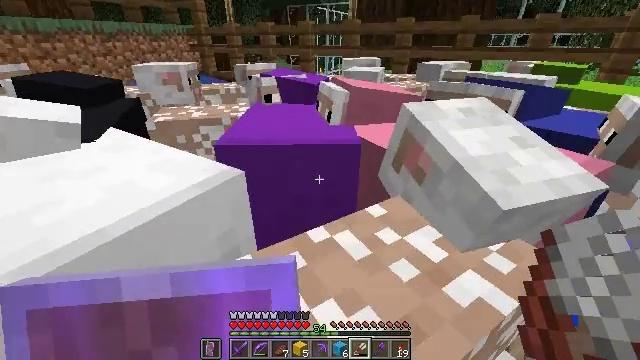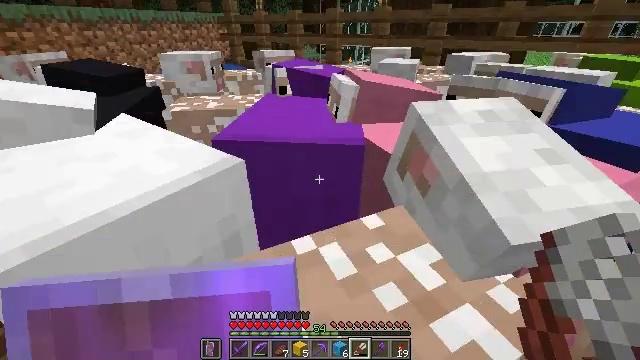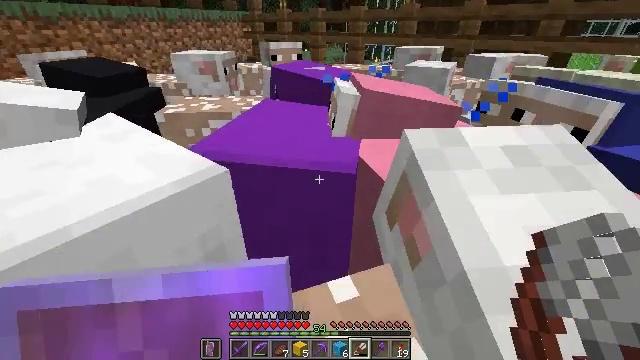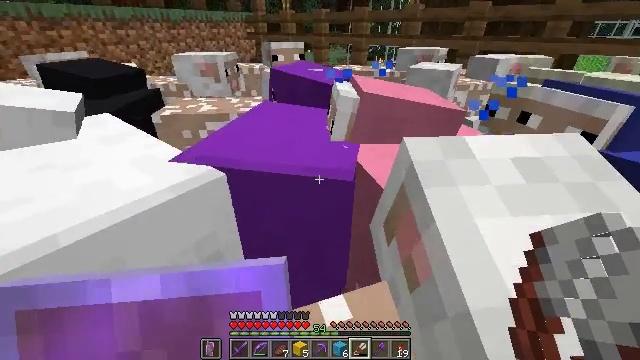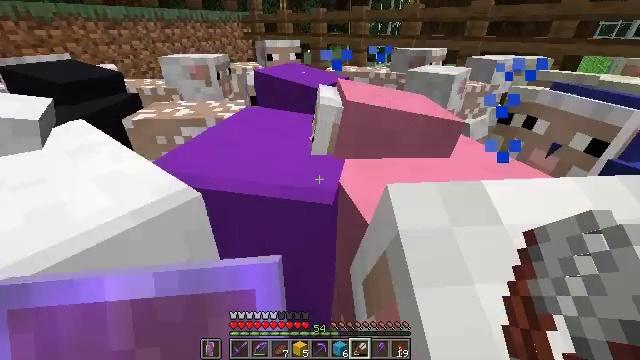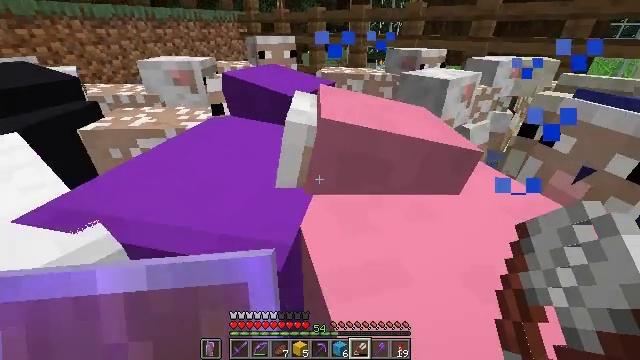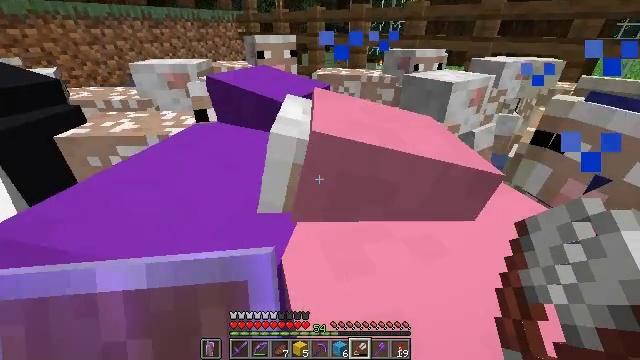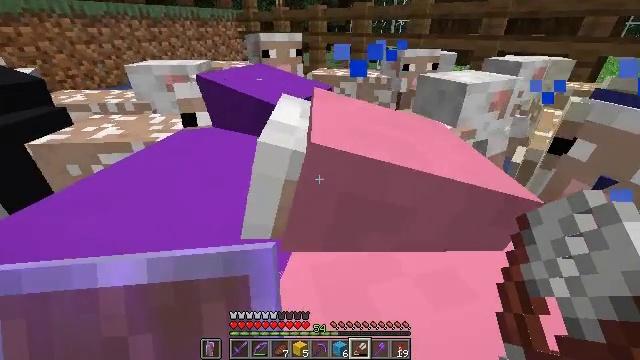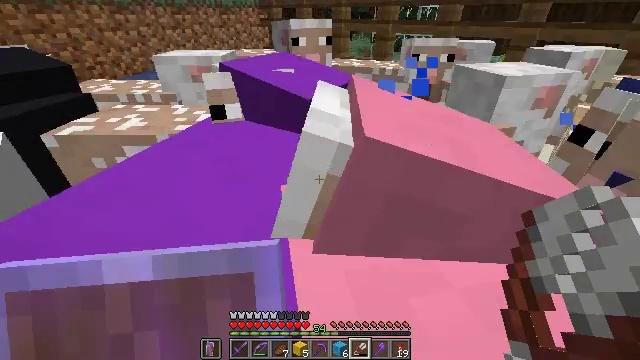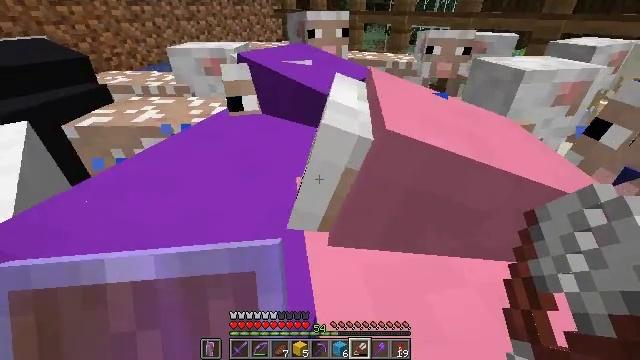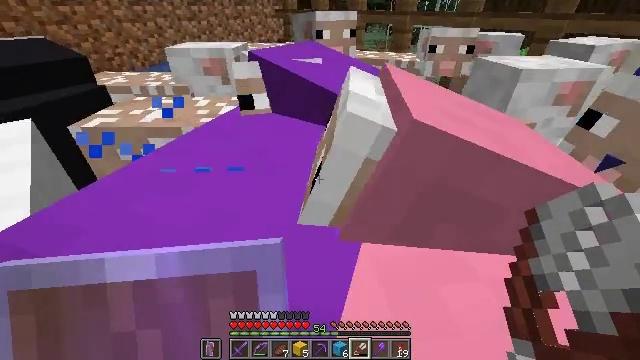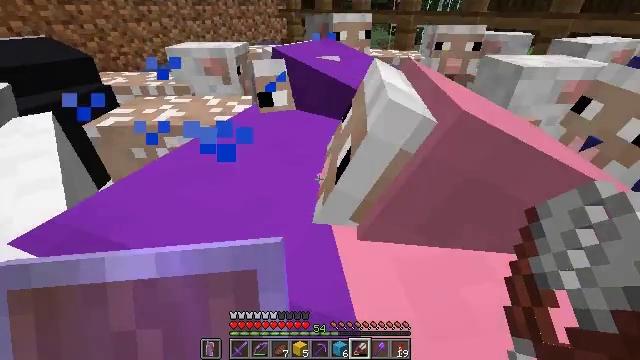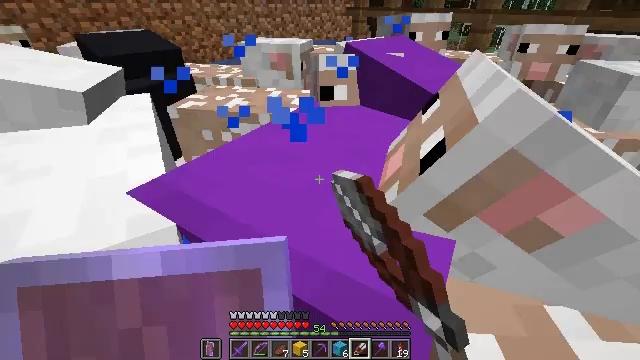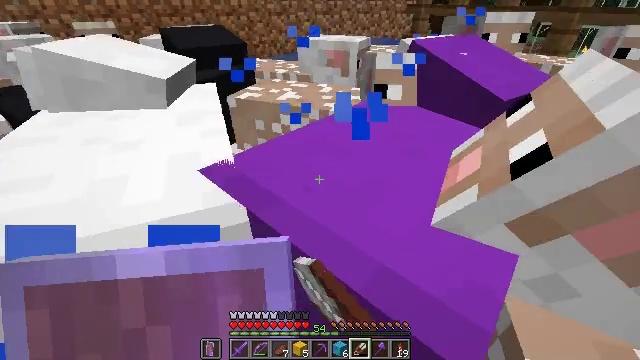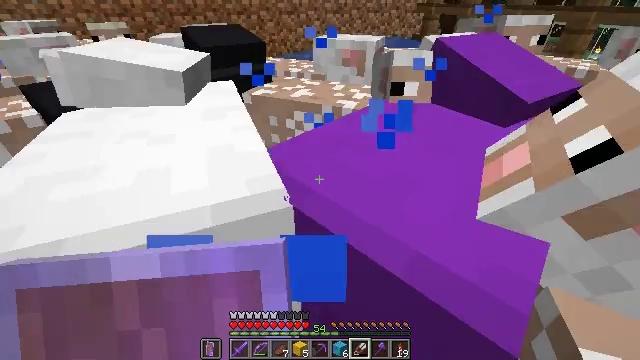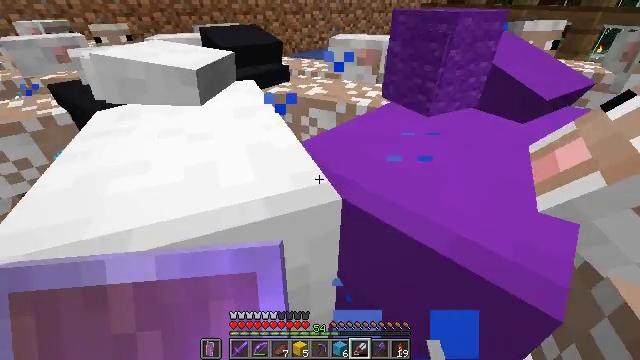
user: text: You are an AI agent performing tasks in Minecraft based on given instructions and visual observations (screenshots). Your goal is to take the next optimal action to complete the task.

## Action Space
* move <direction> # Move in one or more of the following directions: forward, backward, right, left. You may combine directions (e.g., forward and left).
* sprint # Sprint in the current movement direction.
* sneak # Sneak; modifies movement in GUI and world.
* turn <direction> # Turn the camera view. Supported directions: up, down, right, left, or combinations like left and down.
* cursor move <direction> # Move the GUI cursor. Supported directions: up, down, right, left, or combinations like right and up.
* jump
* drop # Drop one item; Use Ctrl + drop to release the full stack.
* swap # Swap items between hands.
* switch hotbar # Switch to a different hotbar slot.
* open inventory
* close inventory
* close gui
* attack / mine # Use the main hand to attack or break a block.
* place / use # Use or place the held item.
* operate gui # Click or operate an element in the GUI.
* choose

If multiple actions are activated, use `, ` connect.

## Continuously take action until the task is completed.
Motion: motion action
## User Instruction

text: Combat the squid.
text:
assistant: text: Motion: move forward, turn left and down
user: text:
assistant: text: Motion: move forward, turn left
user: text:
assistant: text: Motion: move forward
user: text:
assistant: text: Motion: move forward
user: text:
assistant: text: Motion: move forward
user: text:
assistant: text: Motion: use / place
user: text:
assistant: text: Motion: use / place
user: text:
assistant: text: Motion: turn left and down, use / place
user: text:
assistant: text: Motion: turn left and down, use / place
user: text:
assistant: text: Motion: use / place
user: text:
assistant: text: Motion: no_op
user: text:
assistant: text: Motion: turn left
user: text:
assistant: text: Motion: turn left
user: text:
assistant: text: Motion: turn left
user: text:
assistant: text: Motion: no_op
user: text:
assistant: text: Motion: no_op
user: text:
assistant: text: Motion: no_op
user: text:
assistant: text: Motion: no_op
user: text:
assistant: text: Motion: no_op
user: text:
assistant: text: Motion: no_op
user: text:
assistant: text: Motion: move forward
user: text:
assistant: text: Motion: move forward, turn left
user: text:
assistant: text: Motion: move forward, turn left
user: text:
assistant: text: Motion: move forward, turn left
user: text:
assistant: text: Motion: move forward and move right, turn left
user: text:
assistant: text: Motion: move forward and move right, turn left
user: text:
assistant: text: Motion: move forward and move right, turn left
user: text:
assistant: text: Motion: move forward, turn left
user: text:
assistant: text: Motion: move forward, turn left
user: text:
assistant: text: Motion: move forward